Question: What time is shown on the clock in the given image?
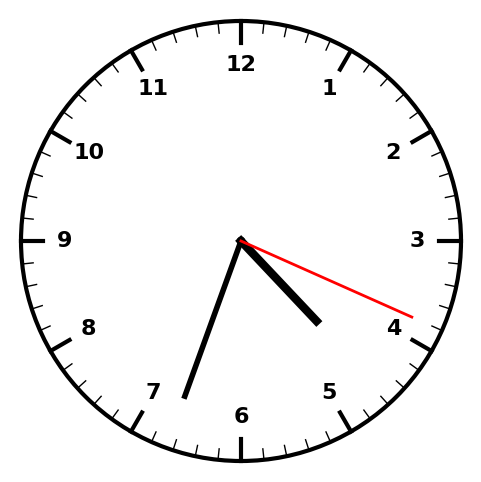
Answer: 04:33:19